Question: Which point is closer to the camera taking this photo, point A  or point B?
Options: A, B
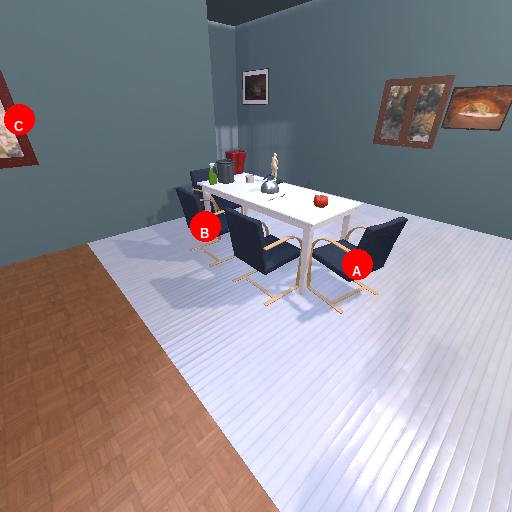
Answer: A